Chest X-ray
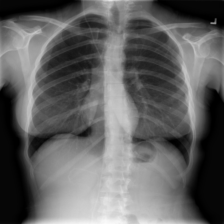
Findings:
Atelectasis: negative
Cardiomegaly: negative
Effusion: negative
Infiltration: positive
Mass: negative
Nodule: negative
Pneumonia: negative
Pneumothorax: negative
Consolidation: negative
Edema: negative
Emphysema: negative
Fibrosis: negative
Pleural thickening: negative
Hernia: negative